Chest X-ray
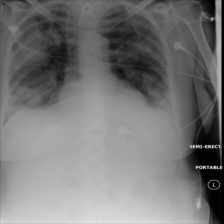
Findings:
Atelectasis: negative
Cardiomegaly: negative
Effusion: negative
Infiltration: positive
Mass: positive
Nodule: negative
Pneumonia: negative
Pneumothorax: negative
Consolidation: negative
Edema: negative
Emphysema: negative
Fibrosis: negative
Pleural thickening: negative
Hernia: negative